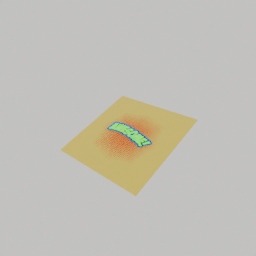
Label: decoration